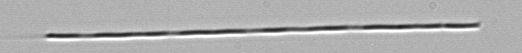
Label: Leptocylindrus